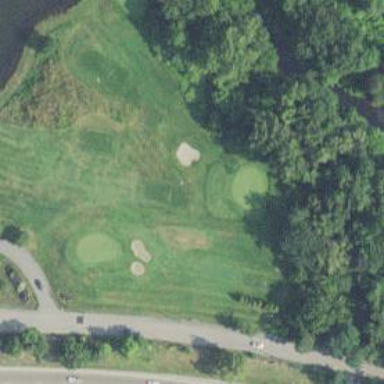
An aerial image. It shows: View of golf hole.